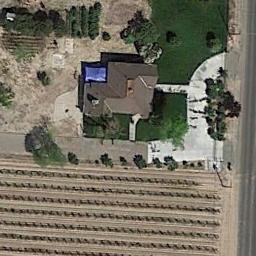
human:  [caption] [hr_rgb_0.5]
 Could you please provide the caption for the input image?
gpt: There are circular swimming pools beside this house .

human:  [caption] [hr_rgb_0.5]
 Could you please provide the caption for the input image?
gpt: In sparse residential areas there are several houses of various sizes and many green trees surrounded by farmland .

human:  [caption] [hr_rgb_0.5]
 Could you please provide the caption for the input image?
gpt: The sparse residential is on the grass next to the farmland .

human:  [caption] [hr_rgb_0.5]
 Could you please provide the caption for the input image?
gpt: There are many trees beside the sparse residential .

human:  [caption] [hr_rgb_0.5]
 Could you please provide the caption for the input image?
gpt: A sparse residential area with a brown building beside the farmland .